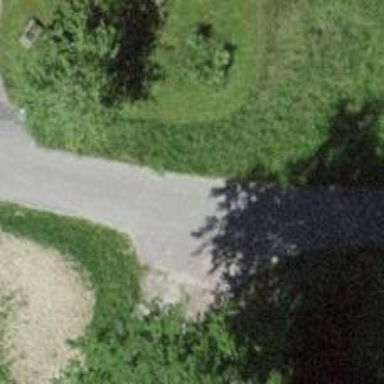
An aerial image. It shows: Compacted track road with grade1 tracktype.